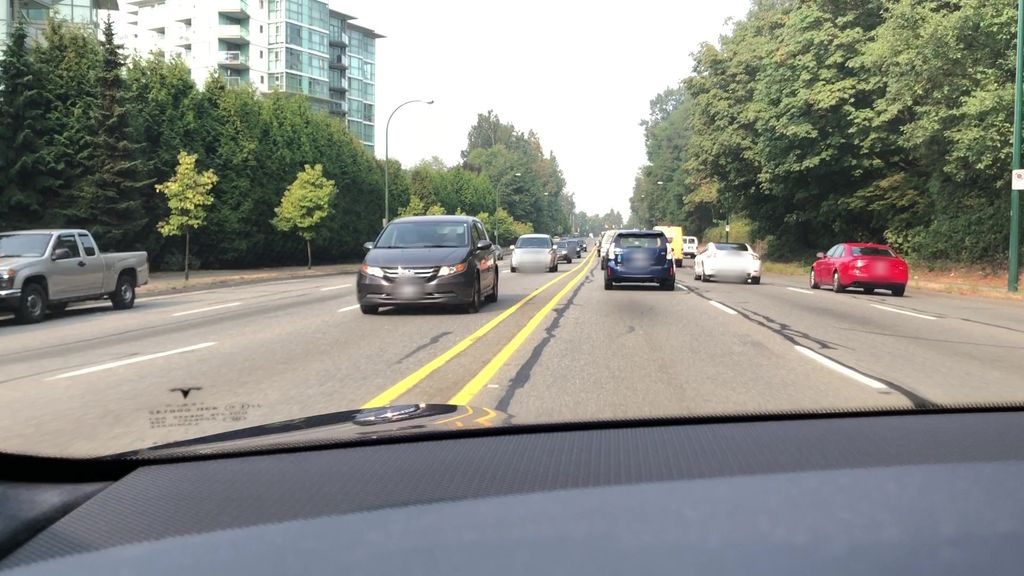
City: vancouver